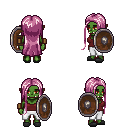
a pixel art fantasy rpg character, female body template, orc, green skin, maroon pirate shirt, white pants, pink extra-long hairstyle, leather bracers, gray slippers, shield, four views (front, back, left, right), 2x2 character sprite sheet, small pixel art, hard edges, no anti-aliasing